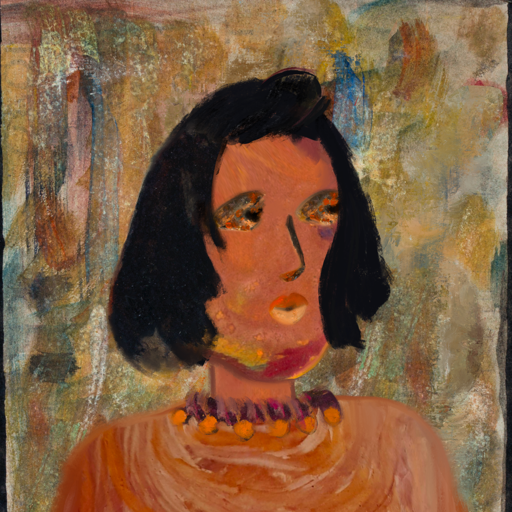
Background: Pipe, Head And Neck Side: Mother_And_Son_Son, Face Side: Gypsy_Queen, Bust: Pious_Lady, Hair Side: Mosgoul, Head Accessory: Blank, Second Necklace: Blank, Necklace: Doll, Baby: Blank